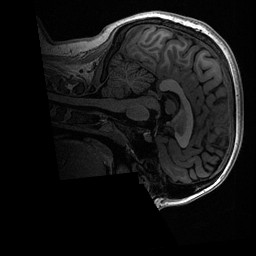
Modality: T1w
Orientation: sagittal
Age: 19
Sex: female
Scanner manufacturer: ge
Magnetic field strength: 3 T
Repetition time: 0.006952 s
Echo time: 0.00292 s